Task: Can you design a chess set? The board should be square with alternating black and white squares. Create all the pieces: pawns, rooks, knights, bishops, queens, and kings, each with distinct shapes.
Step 2645:
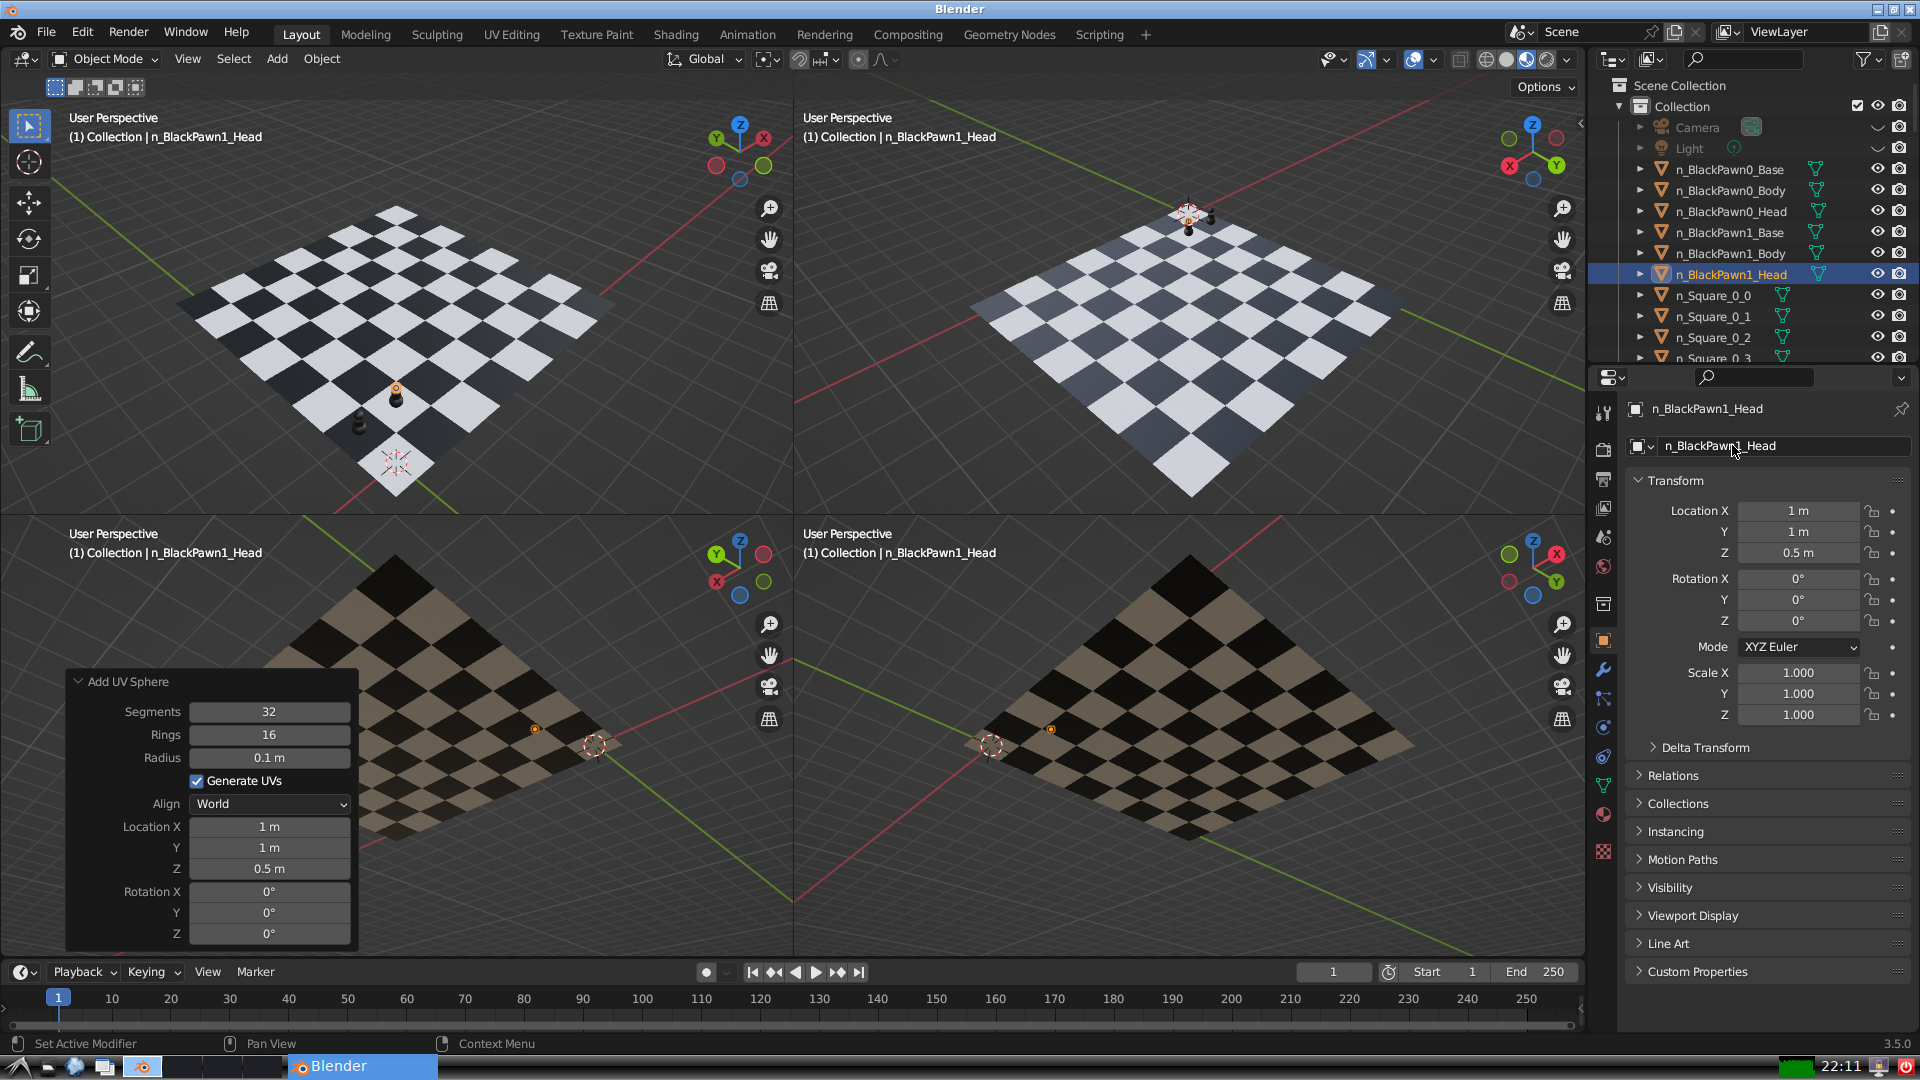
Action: {"mouse_move": [1603, 815]}